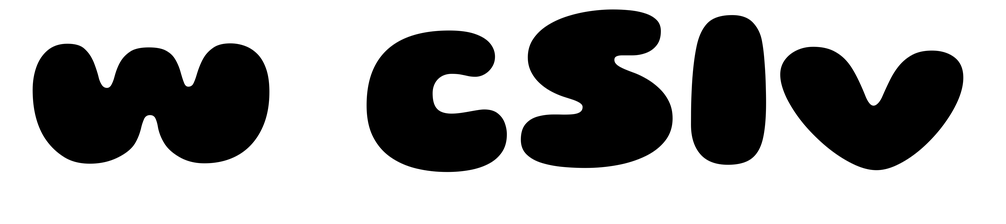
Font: Gluten_Black